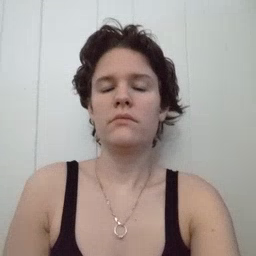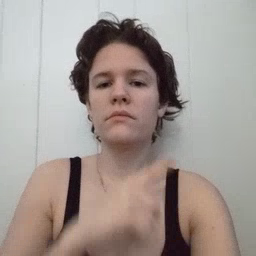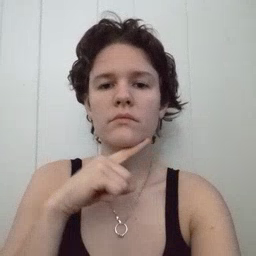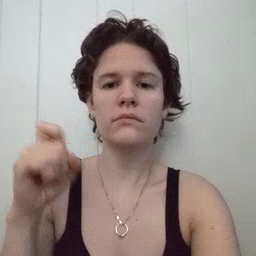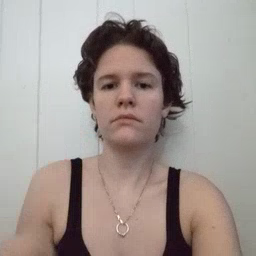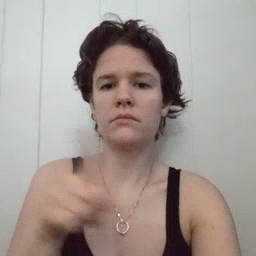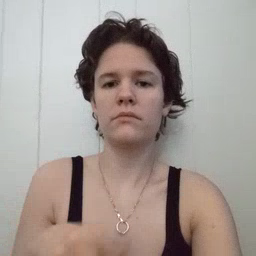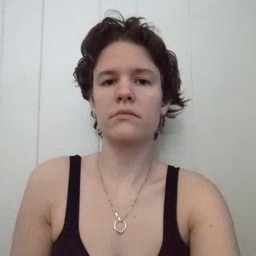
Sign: dryer